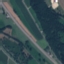
Label: Highway